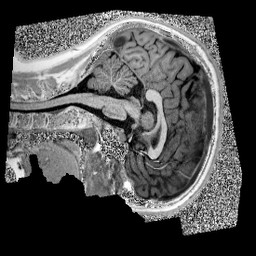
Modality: UNIT1
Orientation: sagittal
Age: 13
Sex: female
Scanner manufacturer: siemens
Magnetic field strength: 3 T
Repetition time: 4 s
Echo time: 0.00299 s